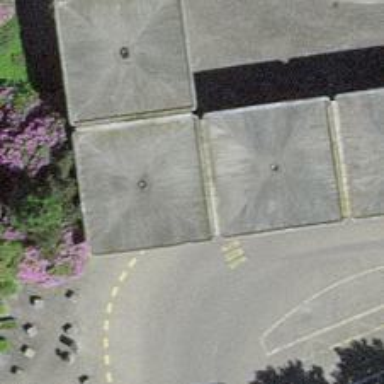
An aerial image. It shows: Footway made of paving stones.